Field crop: tomato
Growth stage: 2
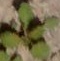
Species: solanum